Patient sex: M
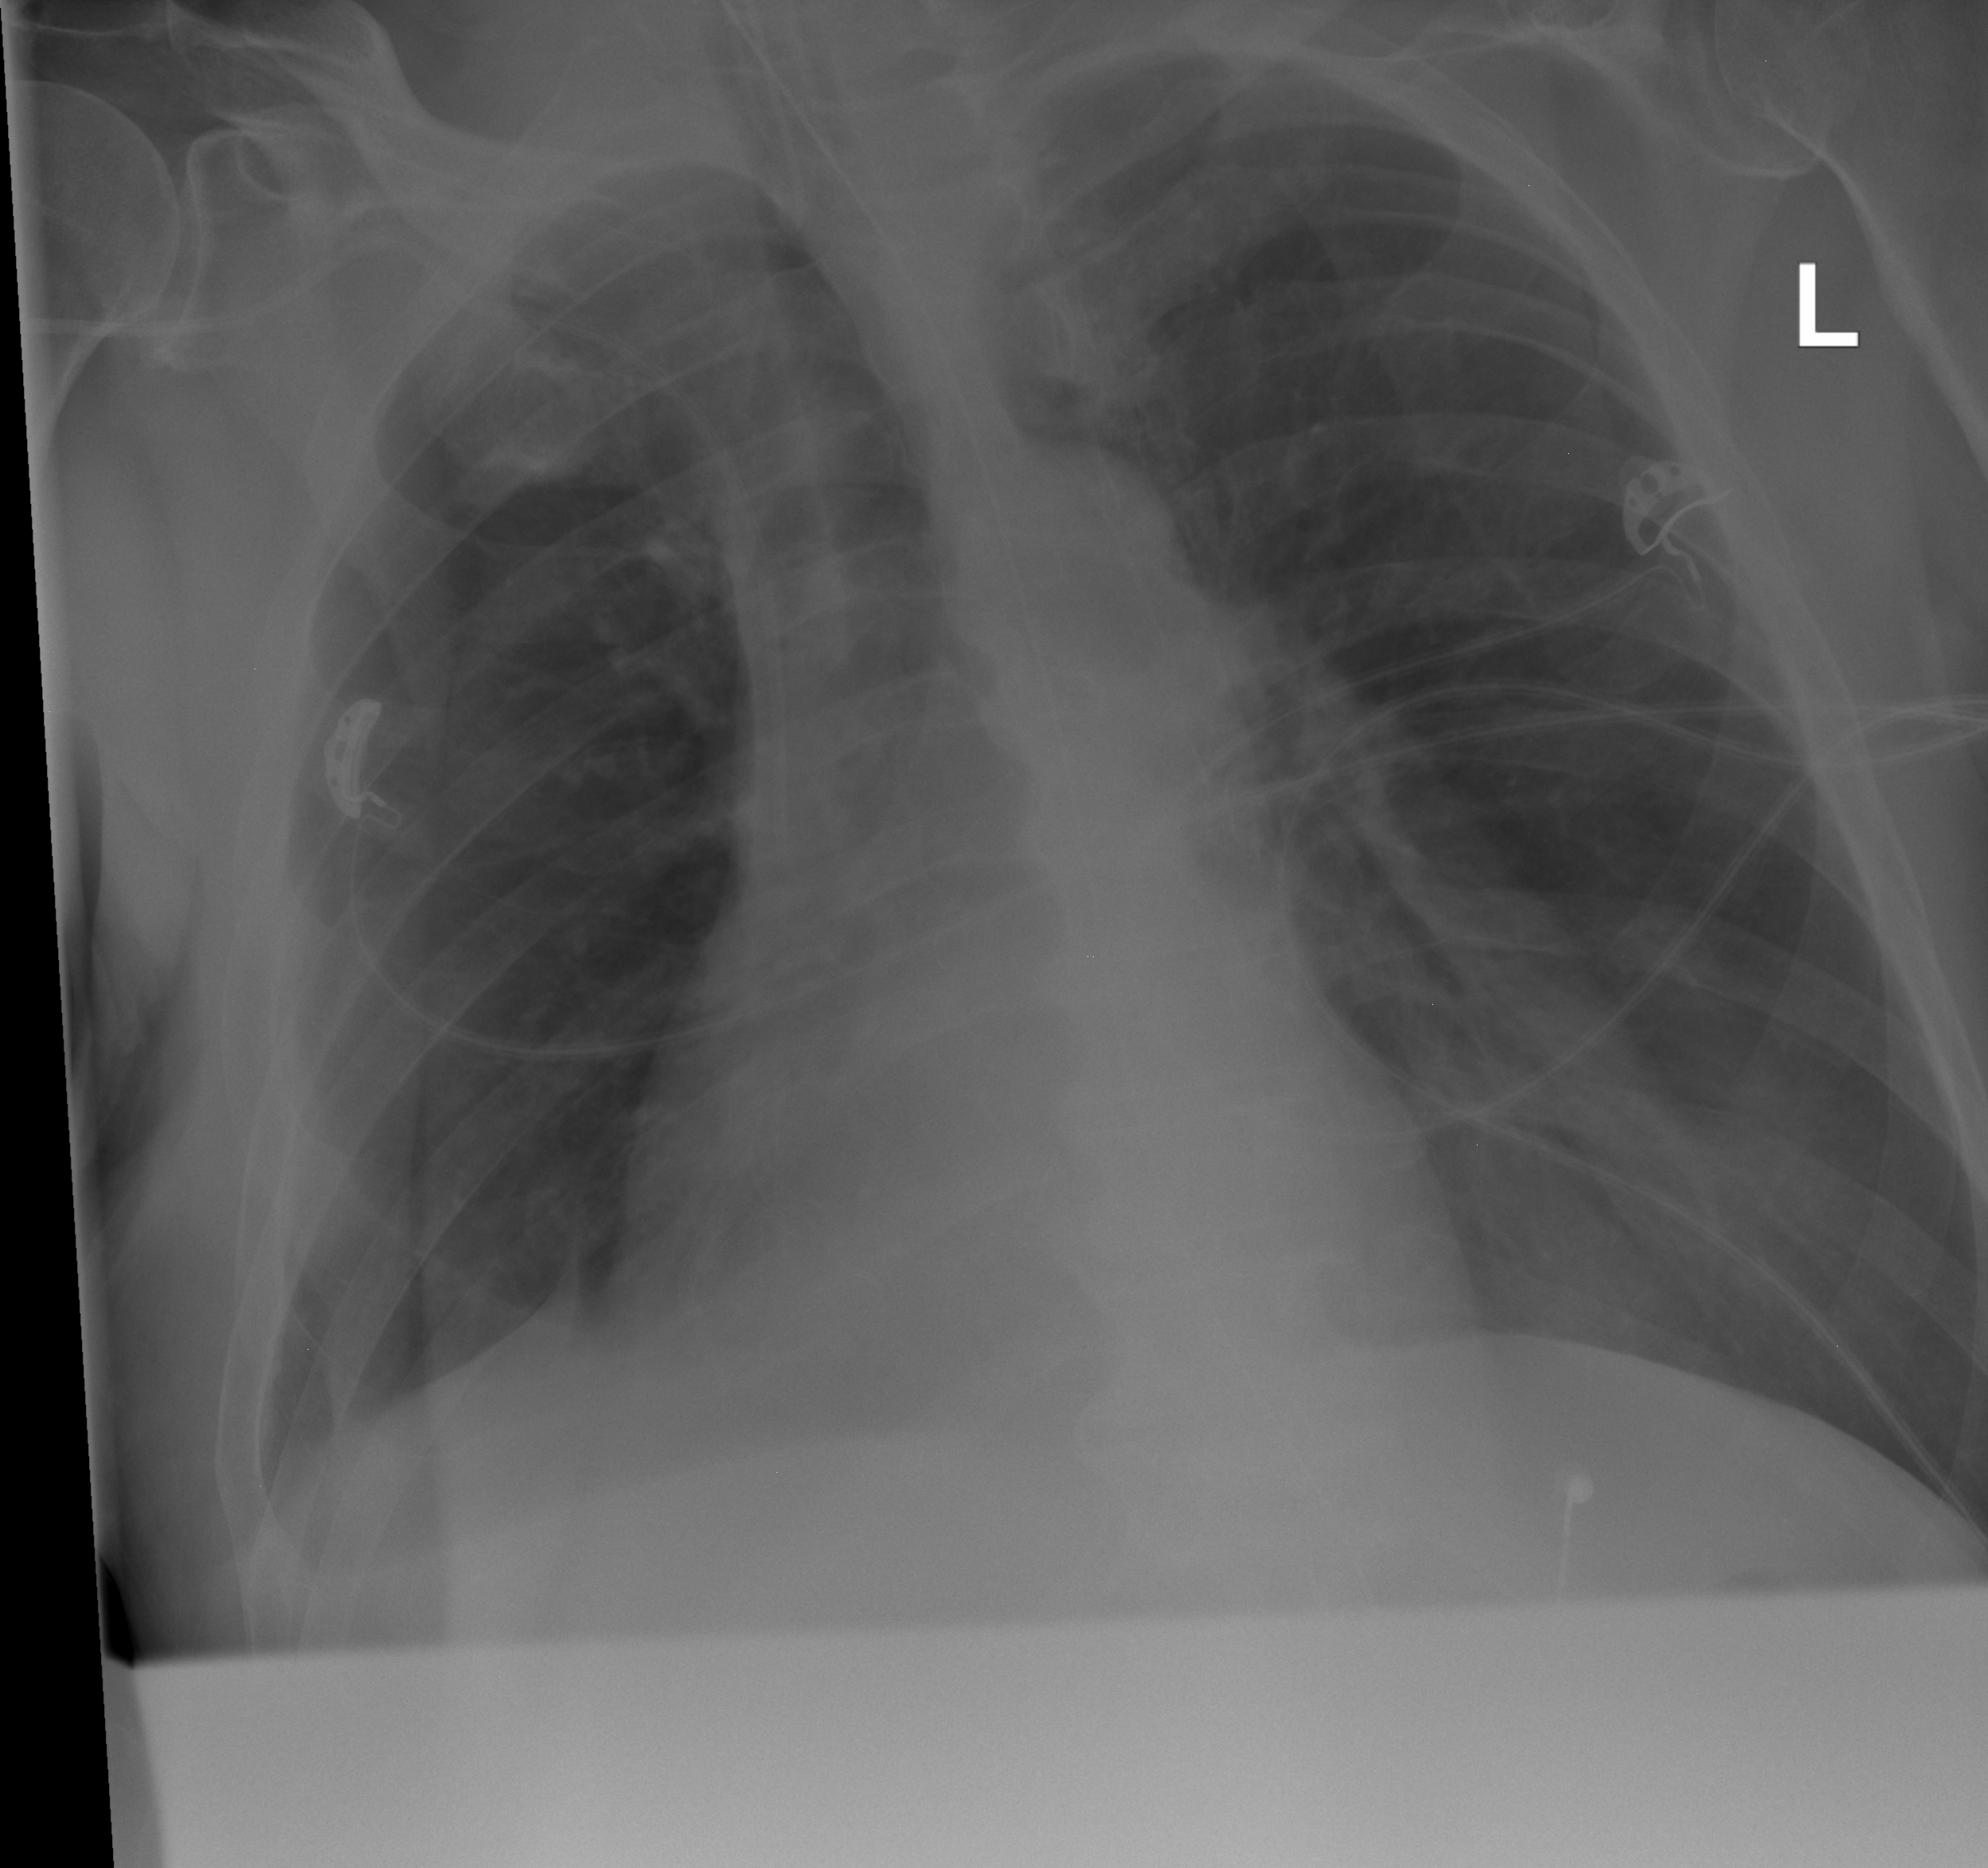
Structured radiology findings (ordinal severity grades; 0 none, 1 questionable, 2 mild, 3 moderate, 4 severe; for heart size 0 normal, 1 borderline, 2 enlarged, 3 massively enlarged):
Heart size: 2
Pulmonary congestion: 0
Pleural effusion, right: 3
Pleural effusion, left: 1
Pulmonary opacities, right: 0
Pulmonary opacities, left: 0
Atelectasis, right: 2
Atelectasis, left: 0